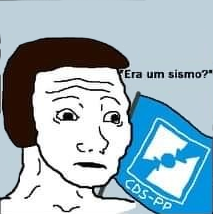
Label: 5_Wojak_with_Background